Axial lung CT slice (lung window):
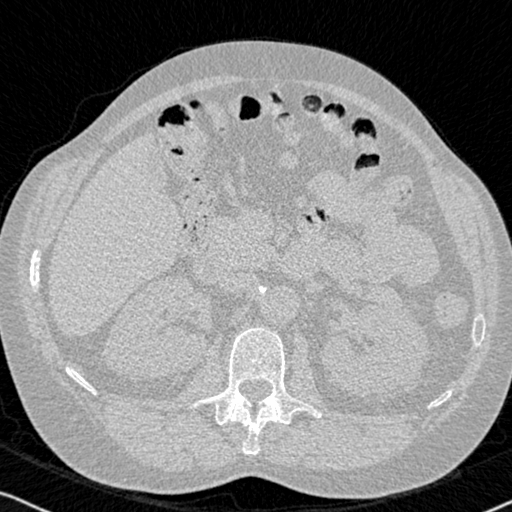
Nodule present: no